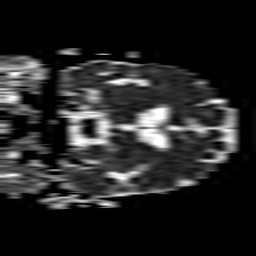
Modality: ADC
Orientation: coronal
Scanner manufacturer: philips
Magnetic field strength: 1.5 T
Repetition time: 3.403 s
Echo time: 0.06922 s